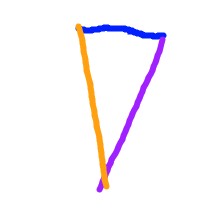
Shape: triangle